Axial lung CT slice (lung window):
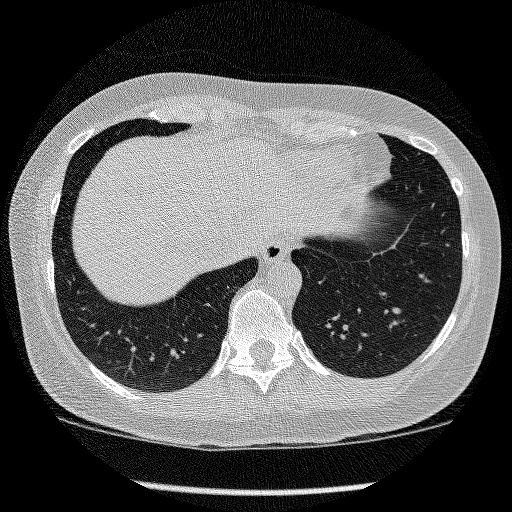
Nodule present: no